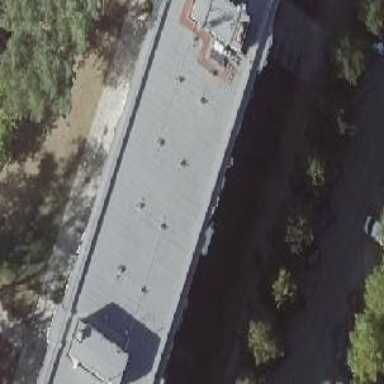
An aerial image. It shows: Apartment building with flat roof.